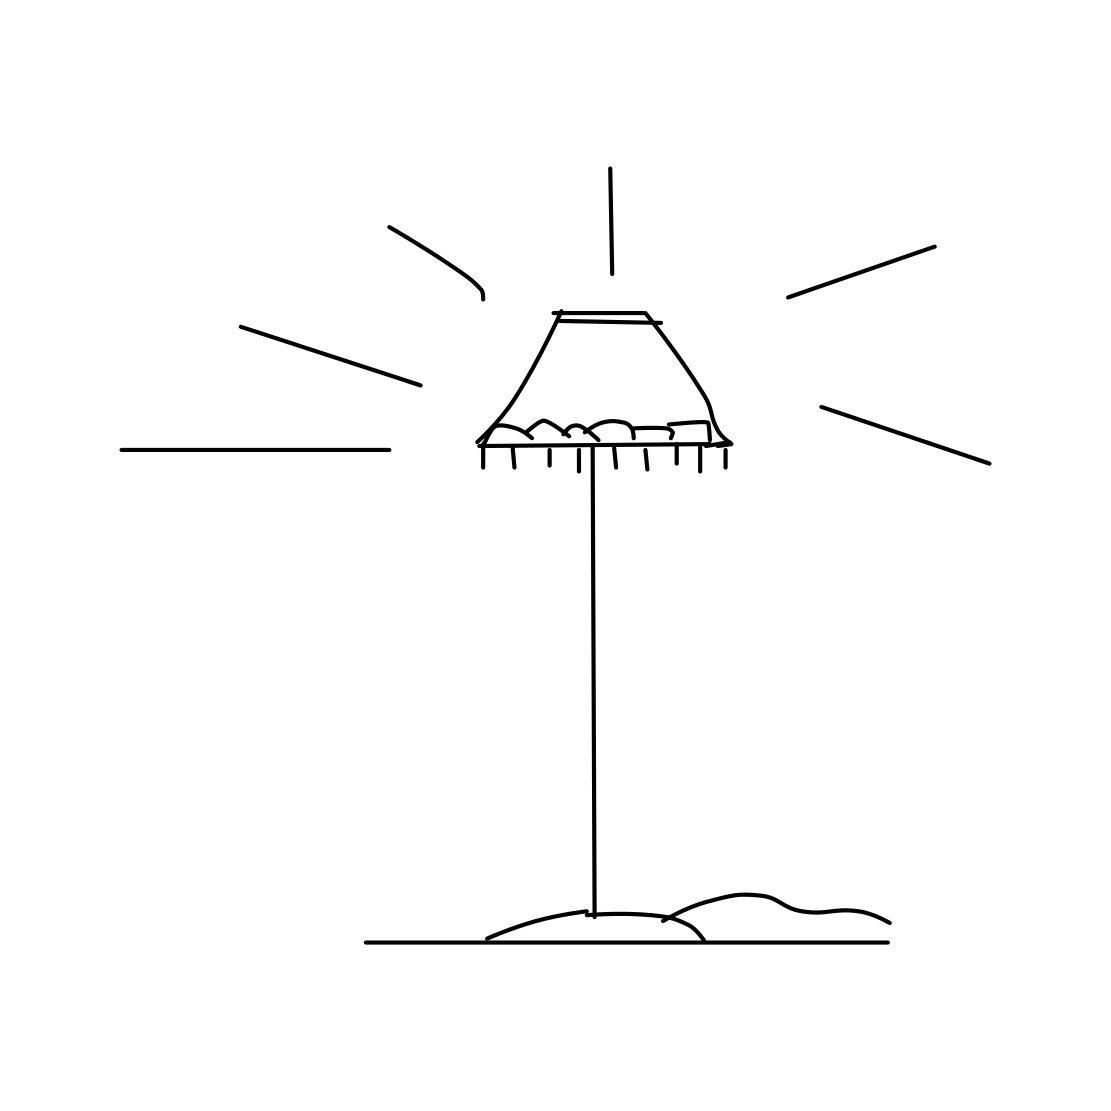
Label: floor lamp